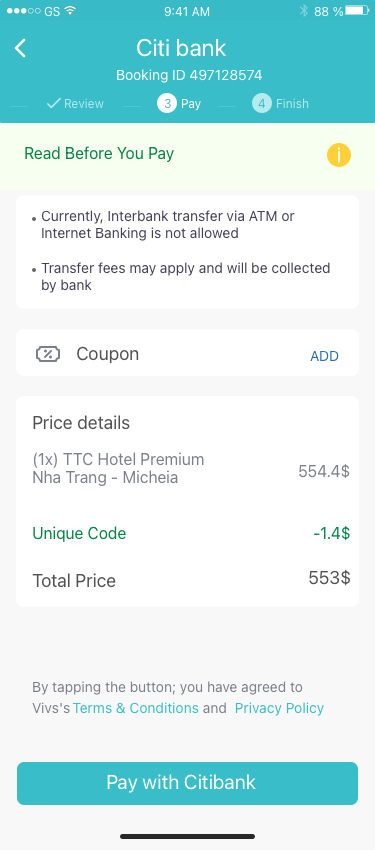
Text in this UI design:
88 %
9:41 AM
GS
Citi bank
Finish
4
Review
Pay
3
Coupon
ADD
Terms & Conditions
Privacy Policy
By tapping the button; you have agreed to
Vivs's
and
Currently, Interbank transfer via ATM or
Internet Banking is not allowed
Transfer fees may apply and will be collected
by bank
553$
Total Price
-1.4$
Price details
Unique Code
554.4$
(1x) TTC Hotel Premium
Nha Trang - Micheia
Pay with Citibank
Booking ID 497128574
Read Before You Pay